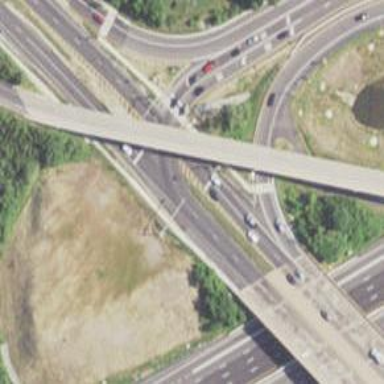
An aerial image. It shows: Motorway link.